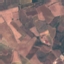
Land use / land cover: PermanentCrop